Interaction volume radius: 5 \u00c5
Interaction volume height: 35 \u00c5
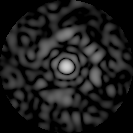
Disorder parameter: 0.8271